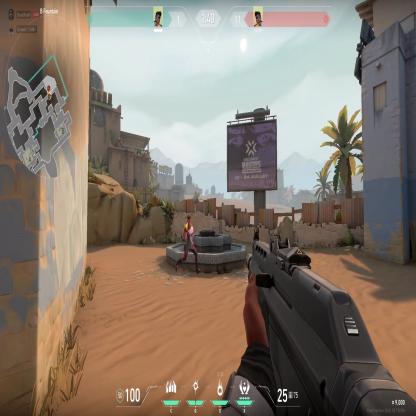
Label: enemy